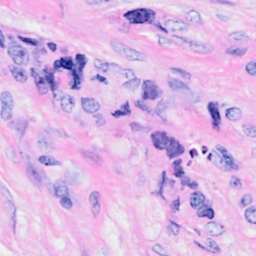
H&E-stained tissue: Breast